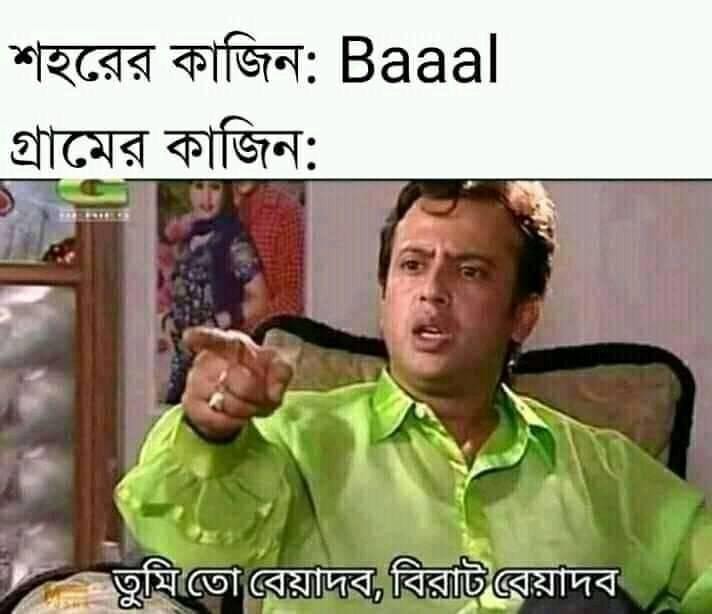
Caption: শহরের কাজিনঃ  Baaal   গ্রামের কাজিনঃ     তুমি তো বেয়াদব, বিরাট বেয়াদব
Label: non-hate